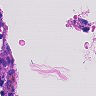
Metastatic tissue present: no